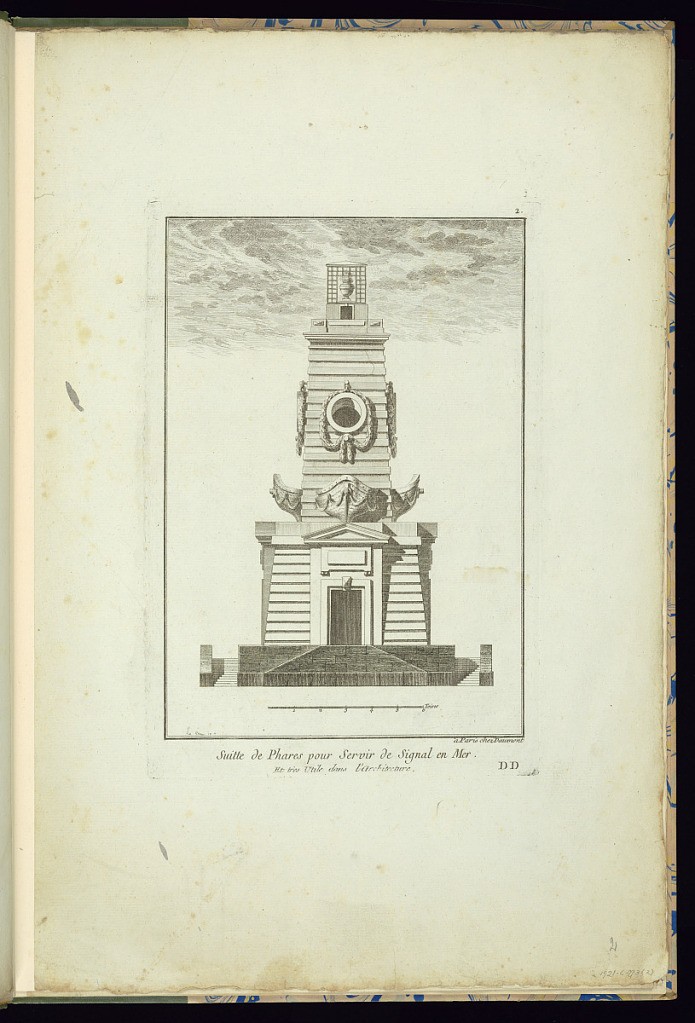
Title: Design for a Lighthouse
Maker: A. Le Canu, French, active 1746 – 1768
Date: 1760–75
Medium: Etching and engraving on laid paper
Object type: Print
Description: Design for a Neoclassical lighthouse with a smooth-faced rusticated façade. A central door with a panel and pediment above. At the base of the tower, on each of the four sides, a sculpted hull of a boat projecting outwards. Above round windows on each side, framed by laurel leaf festoons. On the roof, a smoking / flaming vase or urn within a trellised structure. Clouds in the background and steps leading up to the lighthouse. A scale below the design. The plate is titled, numbered, and signed.